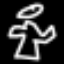
Label: angel